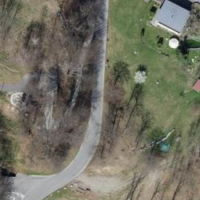
EUNIS habitat code: 41
Species observed at this site:
Corvus corone
Turdus philomelos
Dendrocopos major
Aegithalos caudatus
Buteo buteo
Sylvia atricapilla
Spinus spinus
Poecile palustris
Erithacus rubecula
Dryocopus martius
Phoenicurus ochruros
Sitta europaea
Garrulus glandarius
Passer italiae
Falco tinnunculus
Picus viridis
Periparus ater
Accipiter nisus
Motacilla cinerea
Cyanistes caeruleus
Troglodytes troglodytes
Chloris chloris
Streptopelia decaocto
Corvus cornix
Fringilla coelebs
Regulus ignicapilla
Ptyonoprogne rupestris
Carduelis carduelis
Turdus merula
Columba palumbus
Fringilla montifringilla
Parus major
Milvus migrans
Regulus regulus
Motacilla alba